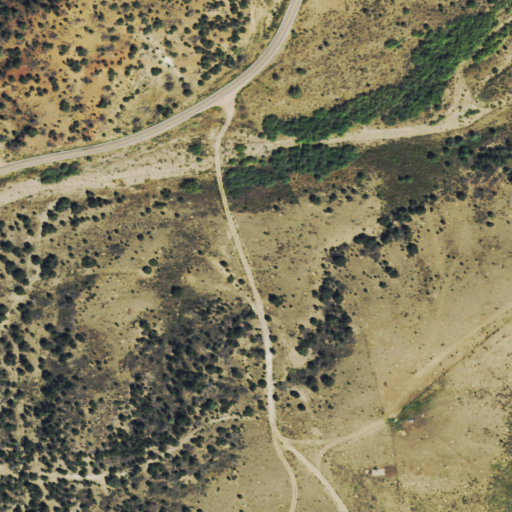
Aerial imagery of valley in Colorado named Copper Gulch containing shrub, evergreen forest, grassland, woody wetlands, and low intensity development